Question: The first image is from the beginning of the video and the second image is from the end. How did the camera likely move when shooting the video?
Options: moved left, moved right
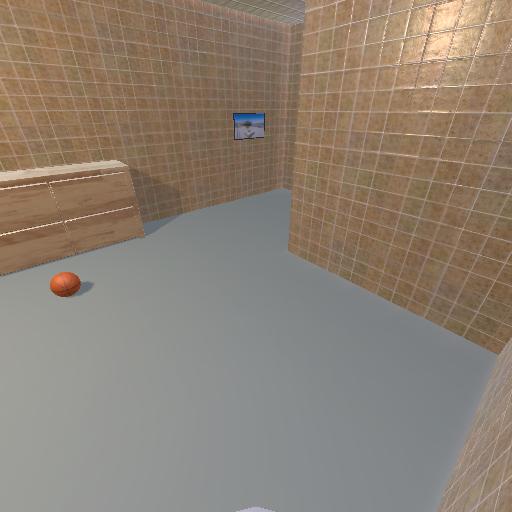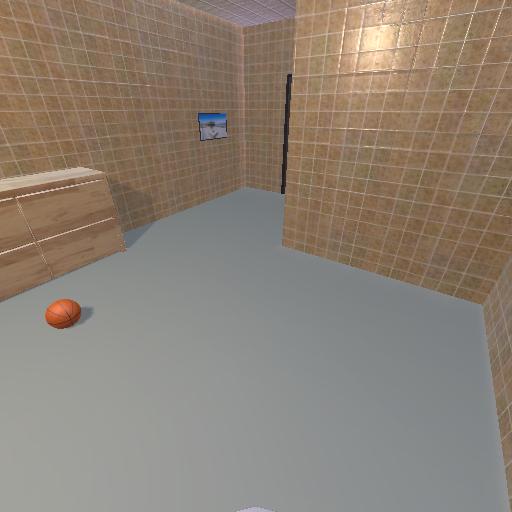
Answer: moved left